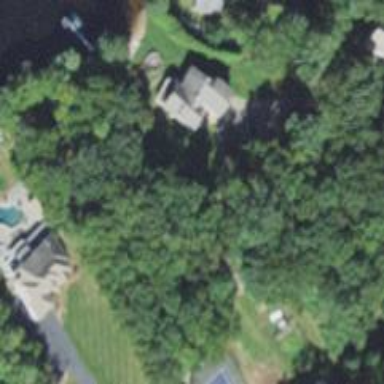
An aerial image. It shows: Residential driveway.